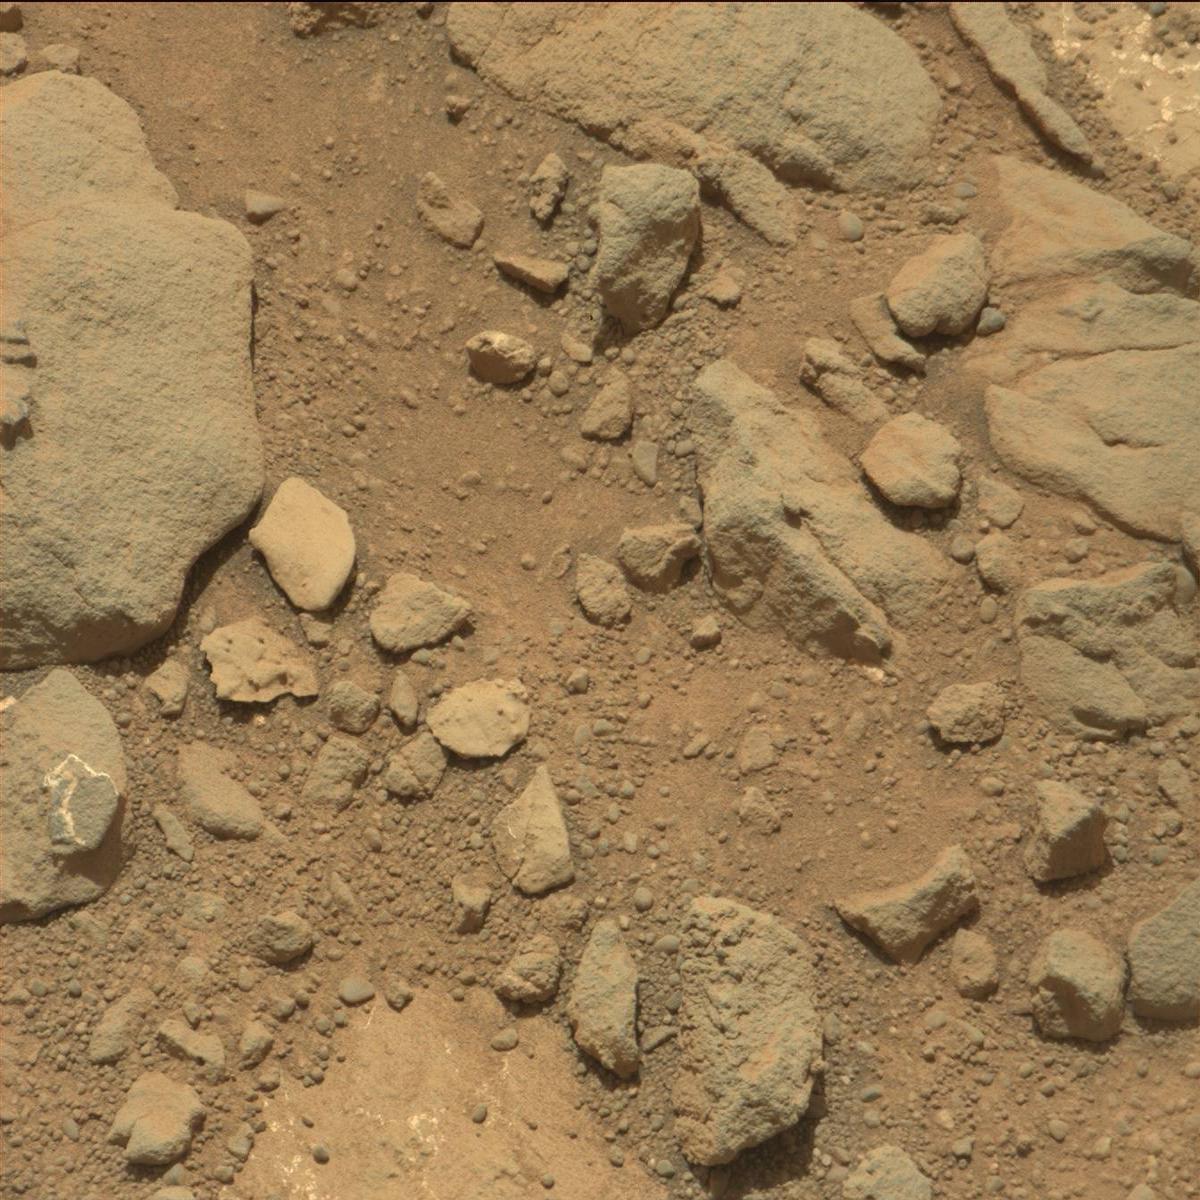
Terrain classes present: Bedrock, Rock, Sand / Soil